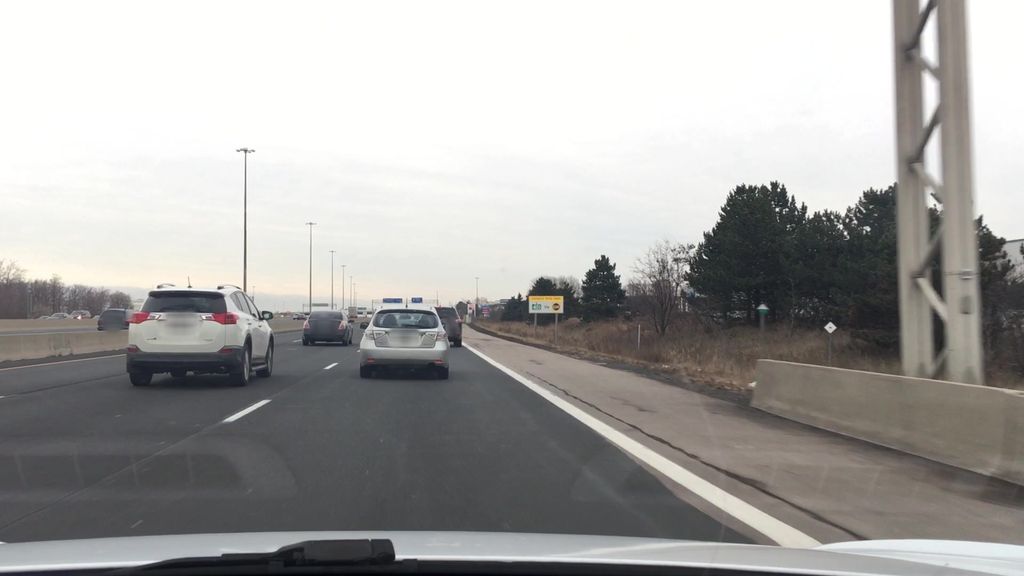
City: toronto